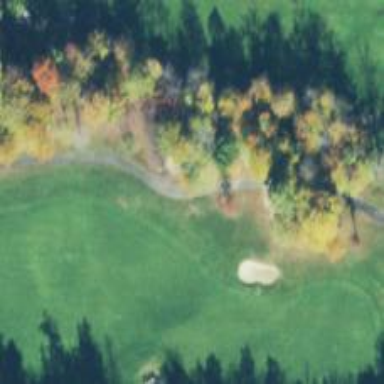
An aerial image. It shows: Service road designated as golf cart path.